Question: I have a nested list with some items

Currently I'm displaying an arrow for each item, which results in a problem - if item has no sub-items, it still shows an arrow.
'ListItem' code ('className's are excluded for a better reading):
'''
function CodeItem({ props }: CodeItemProps) {
const cpvs = Object.keys(tree) as Array<CpvLabelKey>;
const [open, setOpen] = React.useState(cpvs.some(c => codes.includes(c)));
return (
<div>
<fieldset>
<div >
<button
onClick={() => setOpen(!open)}
aria-expanded={open}
>
// this icon should be displayed only if Item has sub-elements
<UilAngleRight/>
</button>
<input
type="checkbox"
name={'cpv-${code}'}
id={'cpv-${code}'}
checked={checked}
onChange={e => onChange(e.target.checked, code)}
/>
</div>
<label htmlFor={'cpv-${code}'}>
{code} - {tCPV(code)}
</label>
</fieldset>
// where I map each Item
{open && (
<div>
{cpvs.map(code => (
<CodeItem
key={code}
code={code}
onChange={onChange}
tree={tree[code]?.children || {}}
checked={codes.includes(code)}
codes={codes}
/>
))}
</div>
)}
</div>
);
}
'''
How could I hide arrow on last elements, which has no over sub-elements?
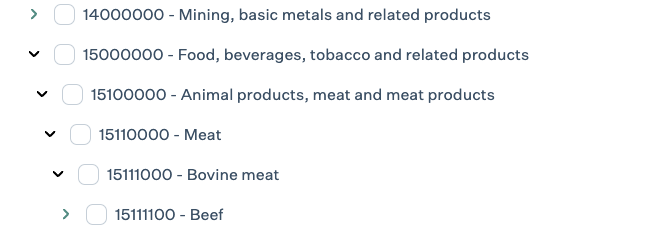
Answer: You can check if the array is not empty before rendering the icon
'''
{!!cpvs.length && <UilAngleRight/>}
'''